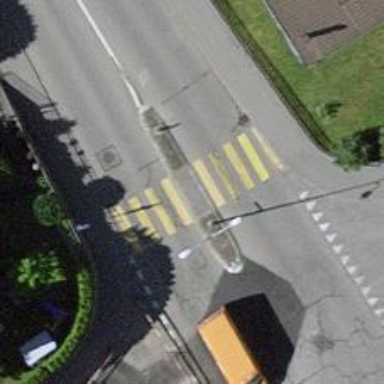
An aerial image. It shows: Marked crossing with pedestrian island.